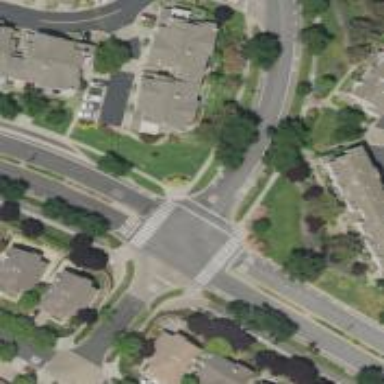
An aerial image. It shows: Asphalt footway with marked crossing. The crossing is indicated by lines.